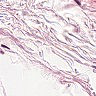
Metastatic tissue present: no